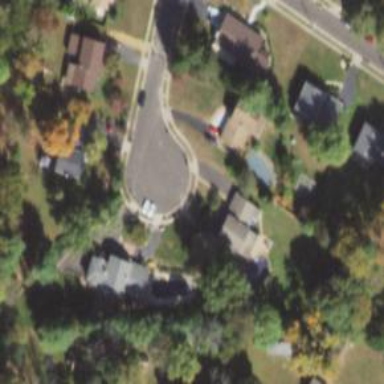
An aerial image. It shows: Turning circle on the road.